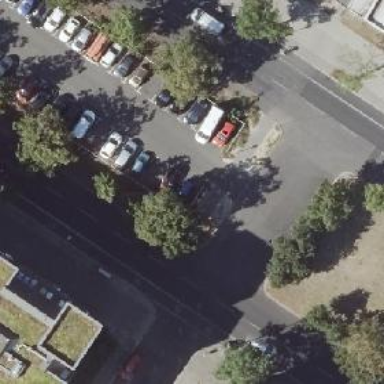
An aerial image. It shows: Uncontrolled crossing on footway with pedestrian island.